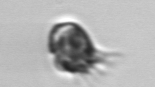
Label: Ciliophora